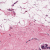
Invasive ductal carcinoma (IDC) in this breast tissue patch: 0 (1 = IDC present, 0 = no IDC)